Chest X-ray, PA view. Patient: 62 years old, sex F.
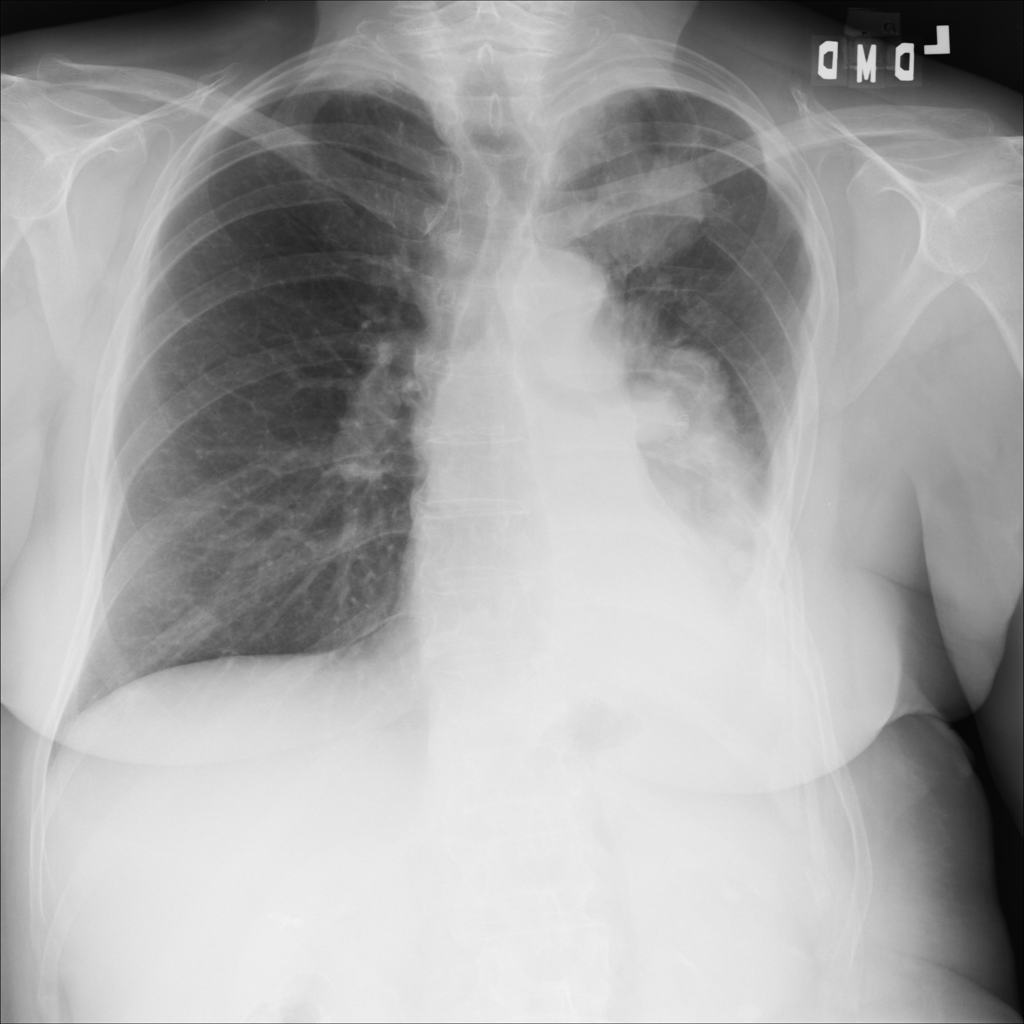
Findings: Effusion, Mass, Pleural_Thickening